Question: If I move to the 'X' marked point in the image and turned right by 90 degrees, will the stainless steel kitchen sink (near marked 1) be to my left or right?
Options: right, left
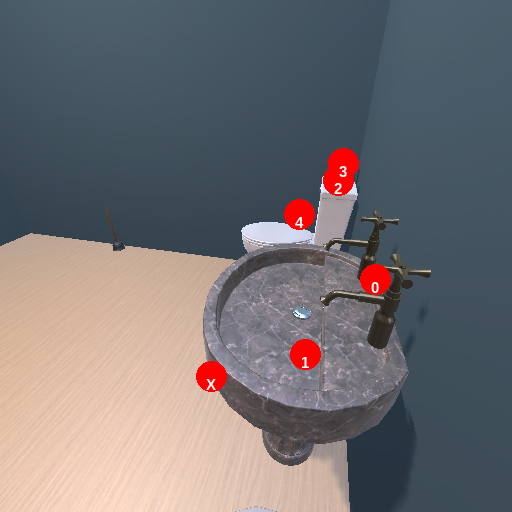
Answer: right